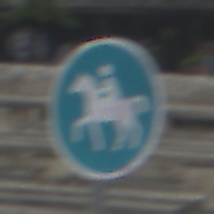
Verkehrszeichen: Reitweg
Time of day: MorningAfternoon
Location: Outdoor (Suburban)
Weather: PartlyCloudy
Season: NotSpecified
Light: Natural